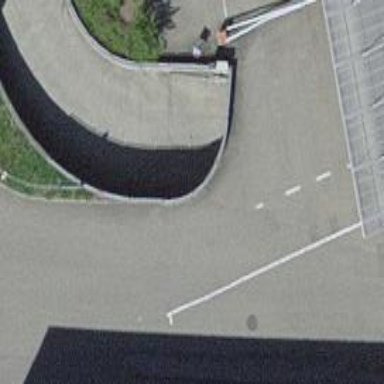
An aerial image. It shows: Parking entrance.